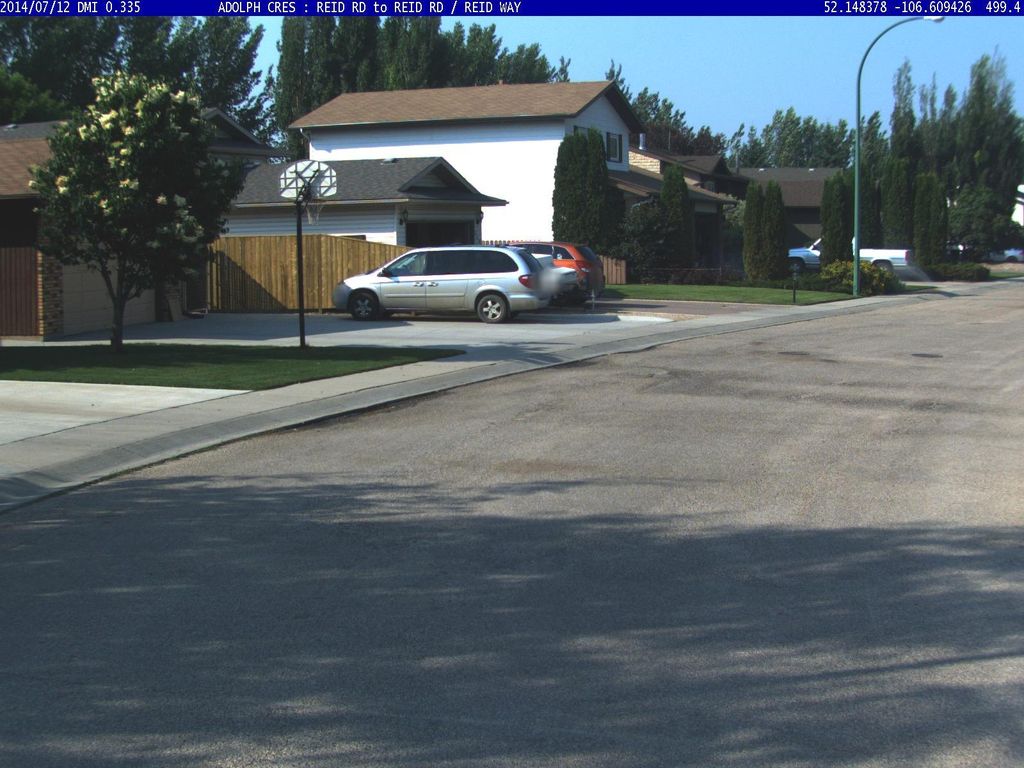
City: saskatoon